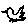
Label: bird